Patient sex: M
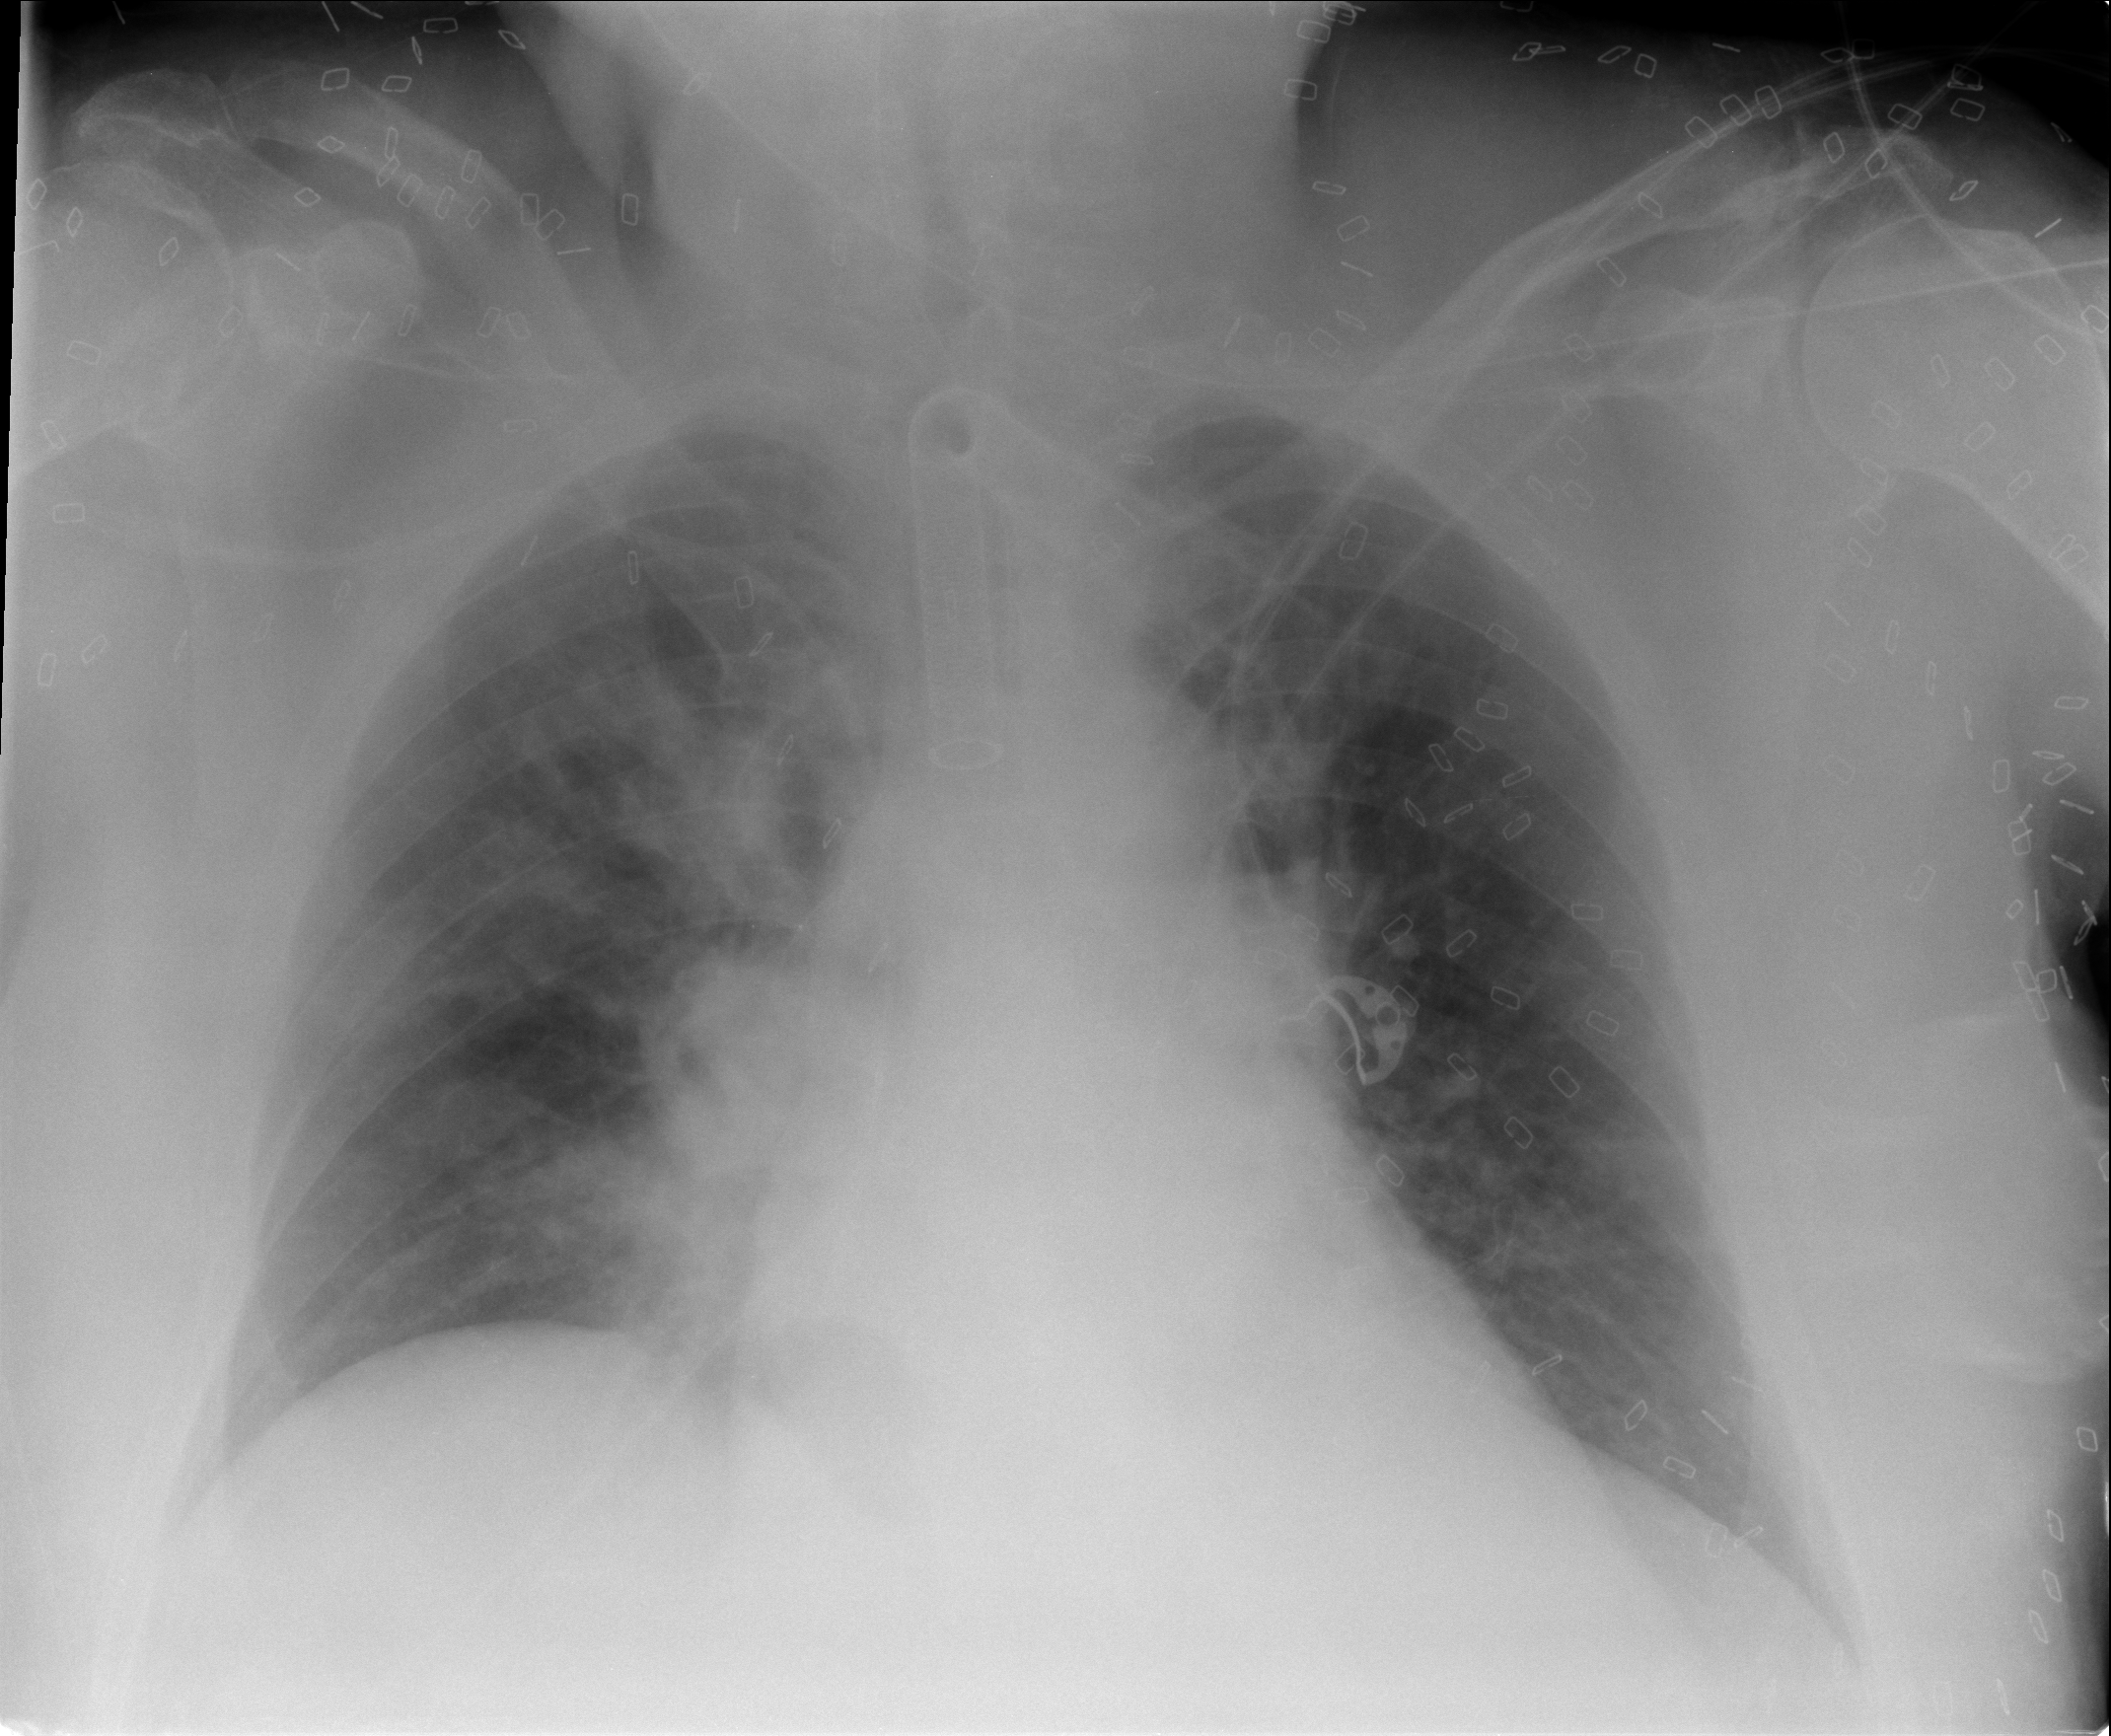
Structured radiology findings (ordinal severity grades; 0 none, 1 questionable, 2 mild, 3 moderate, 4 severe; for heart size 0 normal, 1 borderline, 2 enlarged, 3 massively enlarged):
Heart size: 1
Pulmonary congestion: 3
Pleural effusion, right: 0
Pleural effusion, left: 0
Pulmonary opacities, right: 3
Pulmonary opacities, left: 0
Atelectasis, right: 3
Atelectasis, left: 2